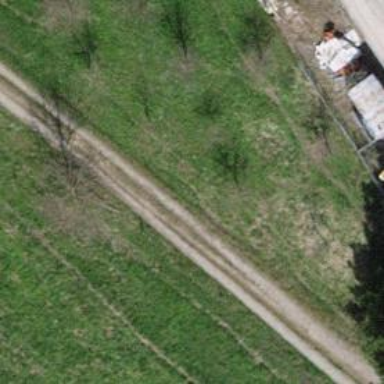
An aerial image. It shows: Gravel track with Grade 3 quality.